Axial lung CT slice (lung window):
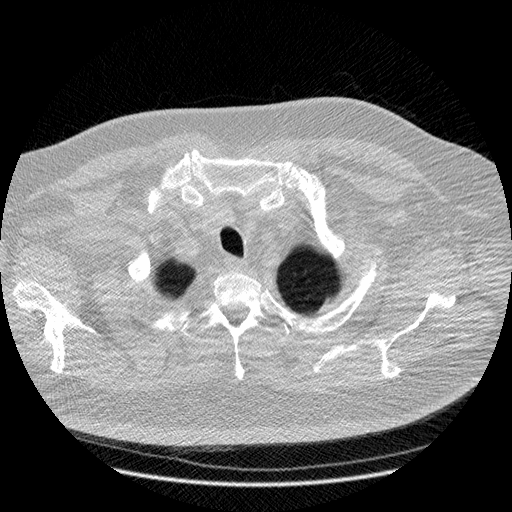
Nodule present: no